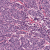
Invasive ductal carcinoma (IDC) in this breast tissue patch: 1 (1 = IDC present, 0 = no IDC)